Interaction volume radius: 5 \u00c5
Interaction volume height: 10 \u00c5
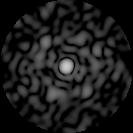
Disorder parameter: 0.7884